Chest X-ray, PA view. Patient: 46 years old, sex M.
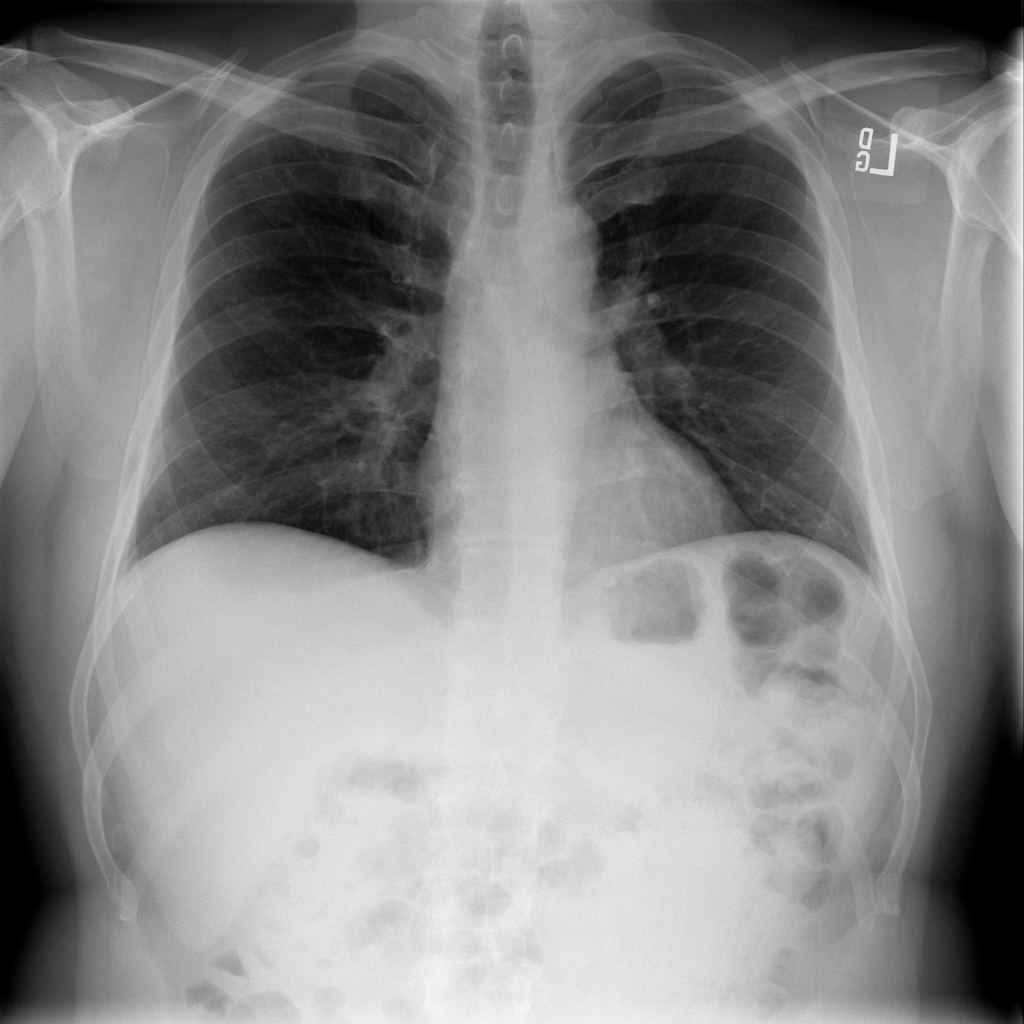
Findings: No Finding